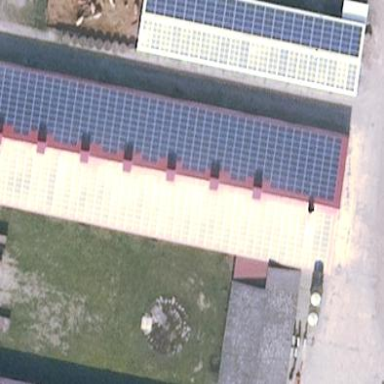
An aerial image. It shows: Stylish building with gabled roof housing small solar photovoltaic panel for electricity generation.